Question: I try to make a comma-separated list of authors in a 'headerObject'.
I have a binding and expand a list of authors (ManyToMany):
'''
<ObjectHeader responsive="true" fullScreenOptimized="true" title="{database>Title}" intro="{i18n>details_by} {database>AuthorDetails}">
'''
This code gives me the following result:

With '{database>AuthorDetails/Name}' it shows me nothing. How can I expand the authors?
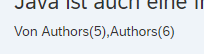
Answer: i think we can simplify have function in the controller
'''
commaSeparator: function(oData) {
if (oData === null) {
return "";
}
var oModel = this.getView().getModel("database");
return oData.reduce(function(result, authorKey) {
var obj = oModel.getProperty("/" + authorKey);
return result === "" ? obj.Name : result + ", " + obj.Name;
}, "");
},
'''